Question: This is in continuation to my previous <URL>
I'm trying to embed a derby database in my web application. I'm able to embed it, though I am facing glitches. Here's the snapshot of my project structure.

I wonder why 'class.forName("org.apache.derby.jdbc.EmbededDriver")' is throwing exception?
'''
java.lang.ClassNotFoundException: org.apache.derby.jdbc.EmbededDriver
'''
To overcome this, I have used
'''
DriverManager.registerDriver(new org.apache.derby.jdbc.EmbeddedDriver());
'''
Which works well. Why is it so? Also, Where would it create database if coded like this. I cannot spot the database.
'''
connection = DriverManager.getConnection("jdbc:derby:MyDbTest;create=true");
'''
I checked in tomcat webapps and eclipse workspace, I didn't find database.
If given this way, I can spot it.
'''
connection = DriverManager.getConnection("jdbc:derby:E:/MyDbTest;create=true");
'''
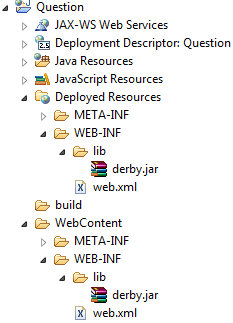
Answer: '''
class.forName("org.apache.derby.jdbc.EmbededDriver")
'''
Threw an exception because there is a 'd' missing from embedded.
See here for information about specifying the location of databases on the file system.
<URL>